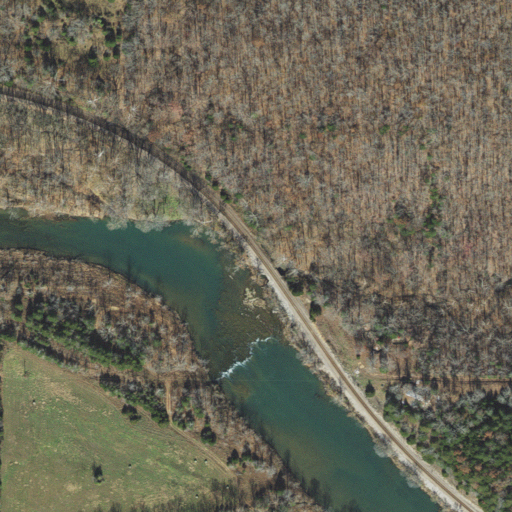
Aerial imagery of valley in Arkansas named Wolf Hollow containing deciduous forest, open water, pasture, open development, barren land, mixed forest, woody wetlands, low intensity development, and grassland